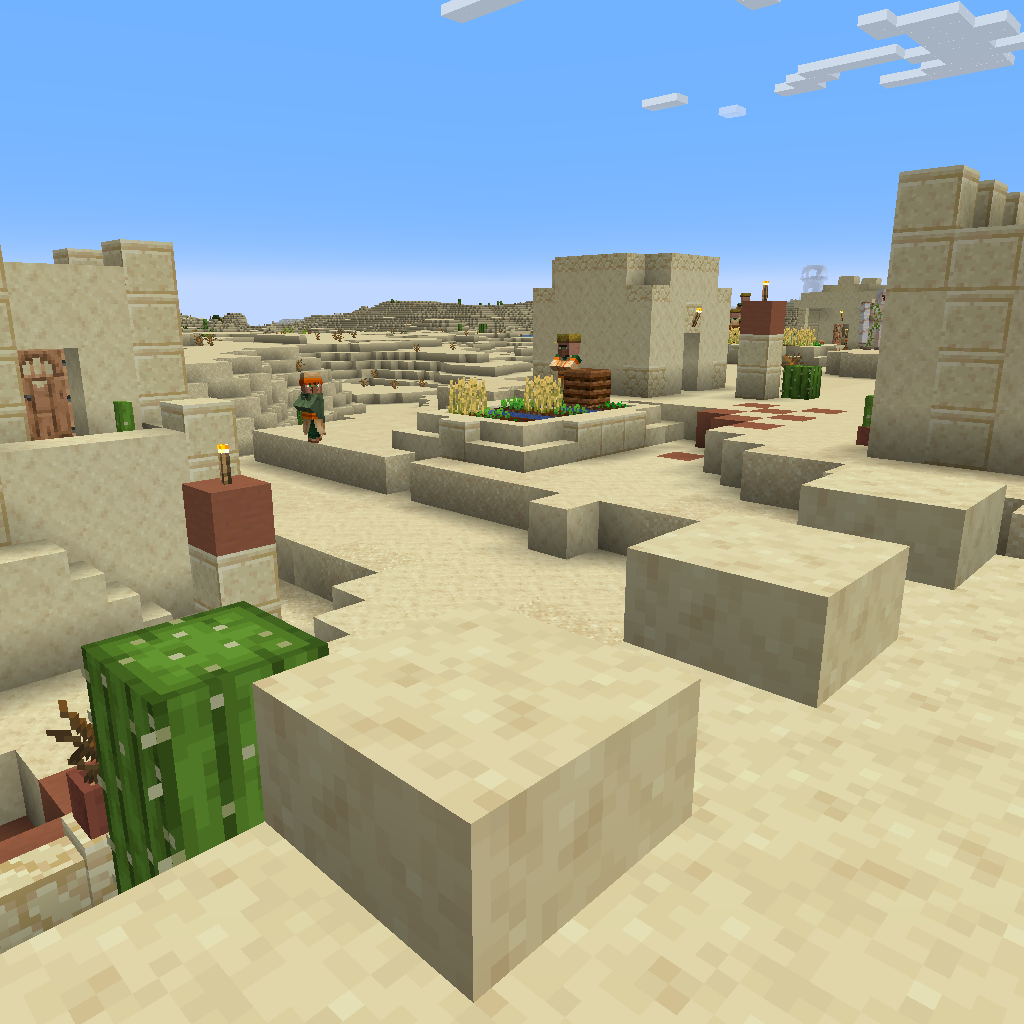
desert village with cactus and villagers